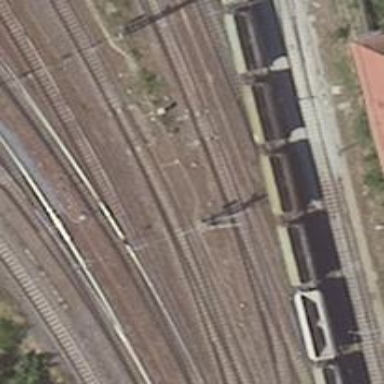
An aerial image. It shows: Single-track electrified railway with contact line.